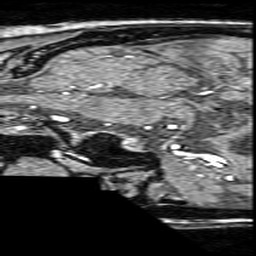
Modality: angio
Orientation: sagittal
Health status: ill
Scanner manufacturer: philips
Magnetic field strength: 3 T
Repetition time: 0.01831 s
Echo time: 0.003425 s